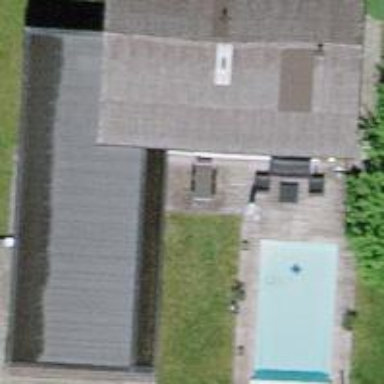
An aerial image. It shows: Simple house.